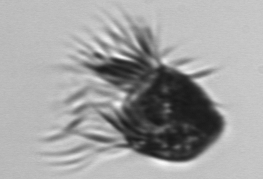
Label: Pelagostrobilidium